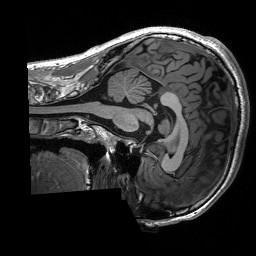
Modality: T1w
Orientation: sagittal
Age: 22
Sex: male
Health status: healthy
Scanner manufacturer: siemens
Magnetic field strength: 3 T
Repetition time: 2.53 s
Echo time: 0.00227 s